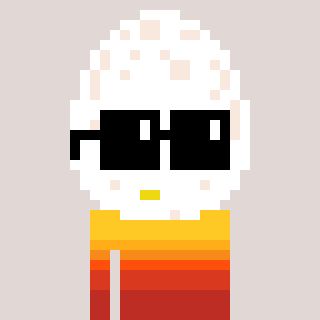
a pixel art character with square black sunglasses, a egg-shaped head and a bege-colored body on a warm background